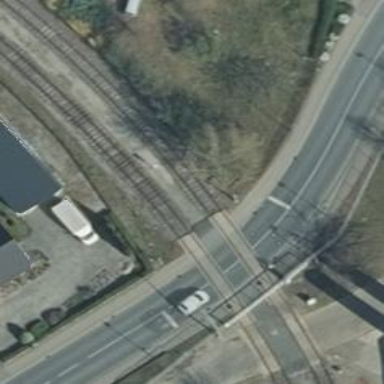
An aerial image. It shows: Railway crossing.